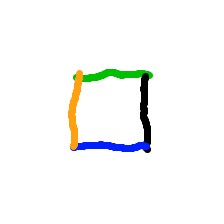
Shape: square